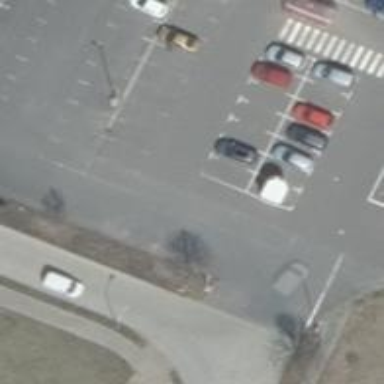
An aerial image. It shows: Asphalt parking aisle off service road.